Field crop: maize
Growth stage: 2
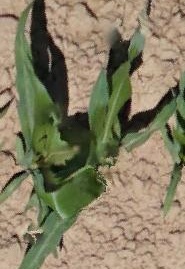
Species: maize